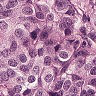
Metastatic tissue present: yes